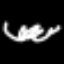
Label: squiggle